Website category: auto
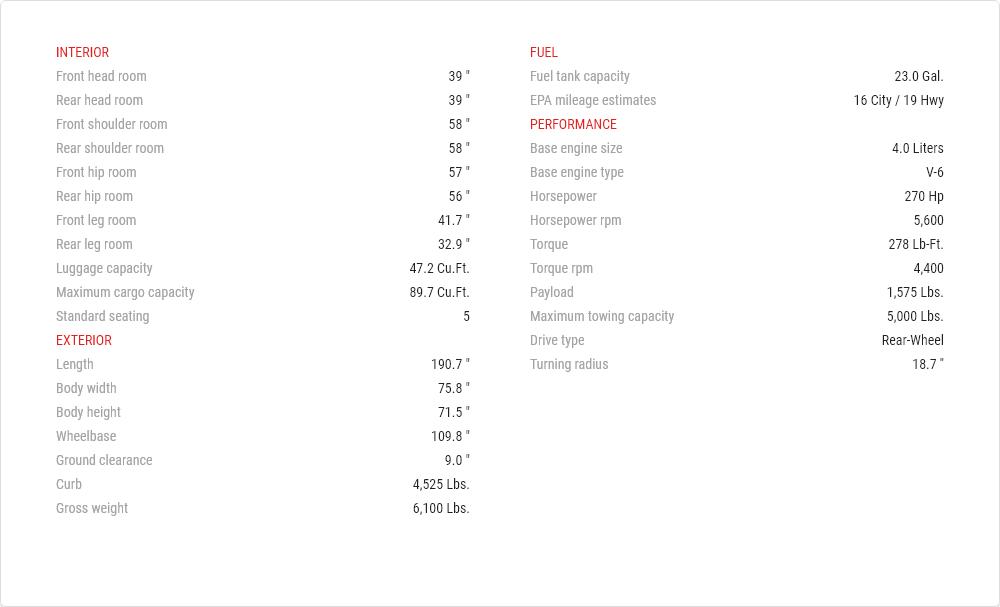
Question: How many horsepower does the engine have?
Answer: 270 hp

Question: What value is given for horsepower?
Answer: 270 hp

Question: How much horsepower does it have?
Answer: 270 hp

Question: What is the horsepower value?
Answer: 270 hp

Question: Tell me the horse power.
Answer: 270 hp

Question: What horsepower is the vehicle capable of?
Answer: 270 hp

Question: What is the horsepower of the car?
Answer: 270 hp

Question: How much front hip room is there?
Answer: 57 "

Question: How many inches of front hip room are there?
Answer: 57 "

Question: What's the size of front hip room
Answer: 57 "

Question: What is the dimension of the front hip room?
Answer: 57 "